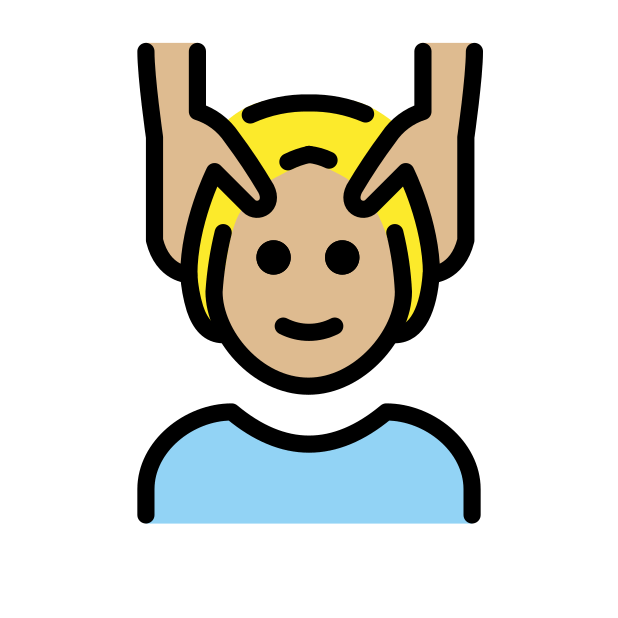
person getting massage: medium-light skin tone